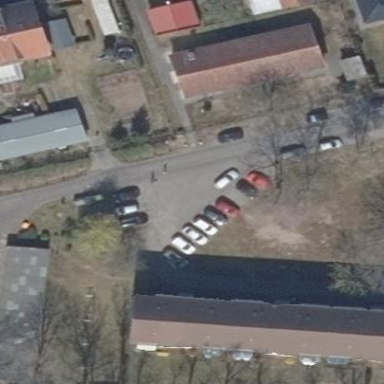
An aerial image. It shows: Parking area with surface.